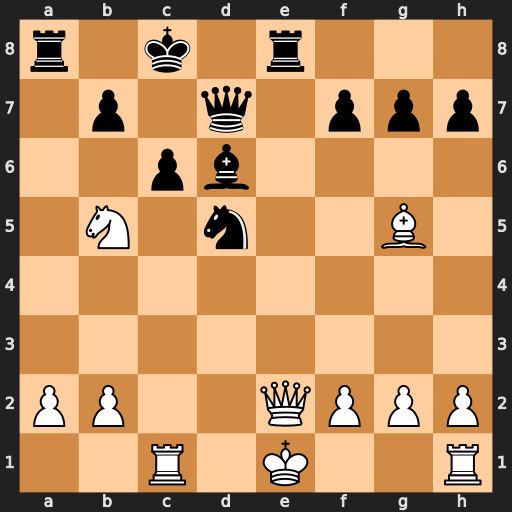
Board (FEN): r1k1r3/1p1q1ppp/2pb4/1N1n2B1/8/8/PP2QPPP/2R1K2R
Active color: w
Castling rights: K
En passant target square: -
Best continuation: Nxd6+ Kc7 Nxe8+ Rxe8 Be3